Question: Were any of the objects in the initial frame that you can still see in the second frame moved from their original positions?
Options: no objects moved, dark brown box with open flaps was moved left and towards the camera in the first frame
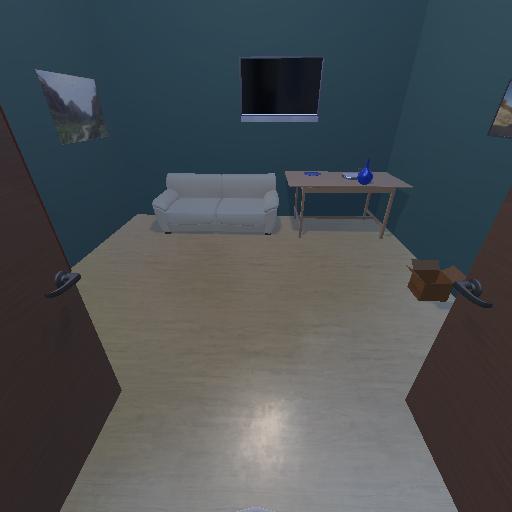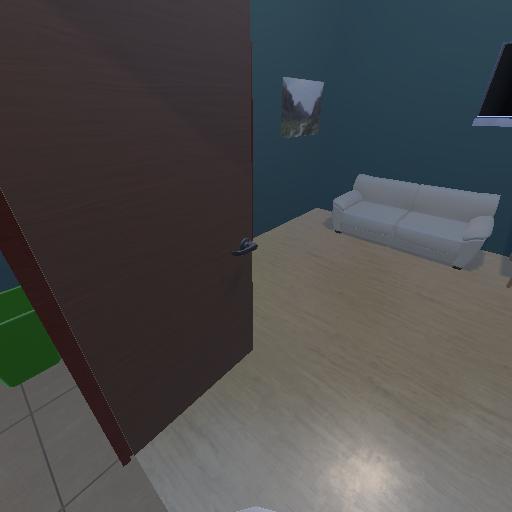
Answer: no objects moved